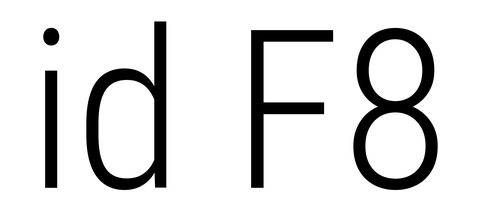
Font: Roboto_Condensed_Light